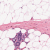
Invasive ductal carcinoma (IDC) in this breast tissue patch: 0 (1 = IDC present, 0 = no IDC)